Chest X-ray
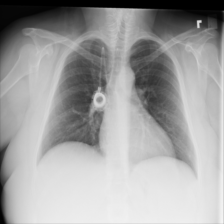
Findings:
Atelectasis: negative
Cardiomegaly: negative
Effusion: negative
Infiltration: negative
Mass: negative
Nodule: negative
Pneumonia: negative
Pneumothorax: negative
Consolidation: negative
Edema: negative
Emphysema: negative
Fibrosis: negative
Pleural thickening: negative
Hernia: negative